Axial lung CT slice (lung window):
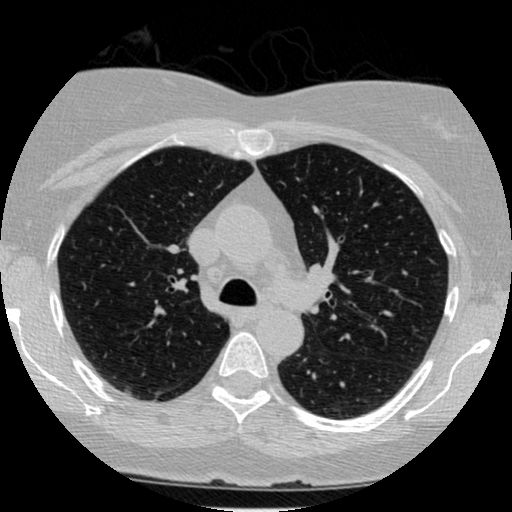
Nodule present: no